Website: macys
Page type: customer-info-address
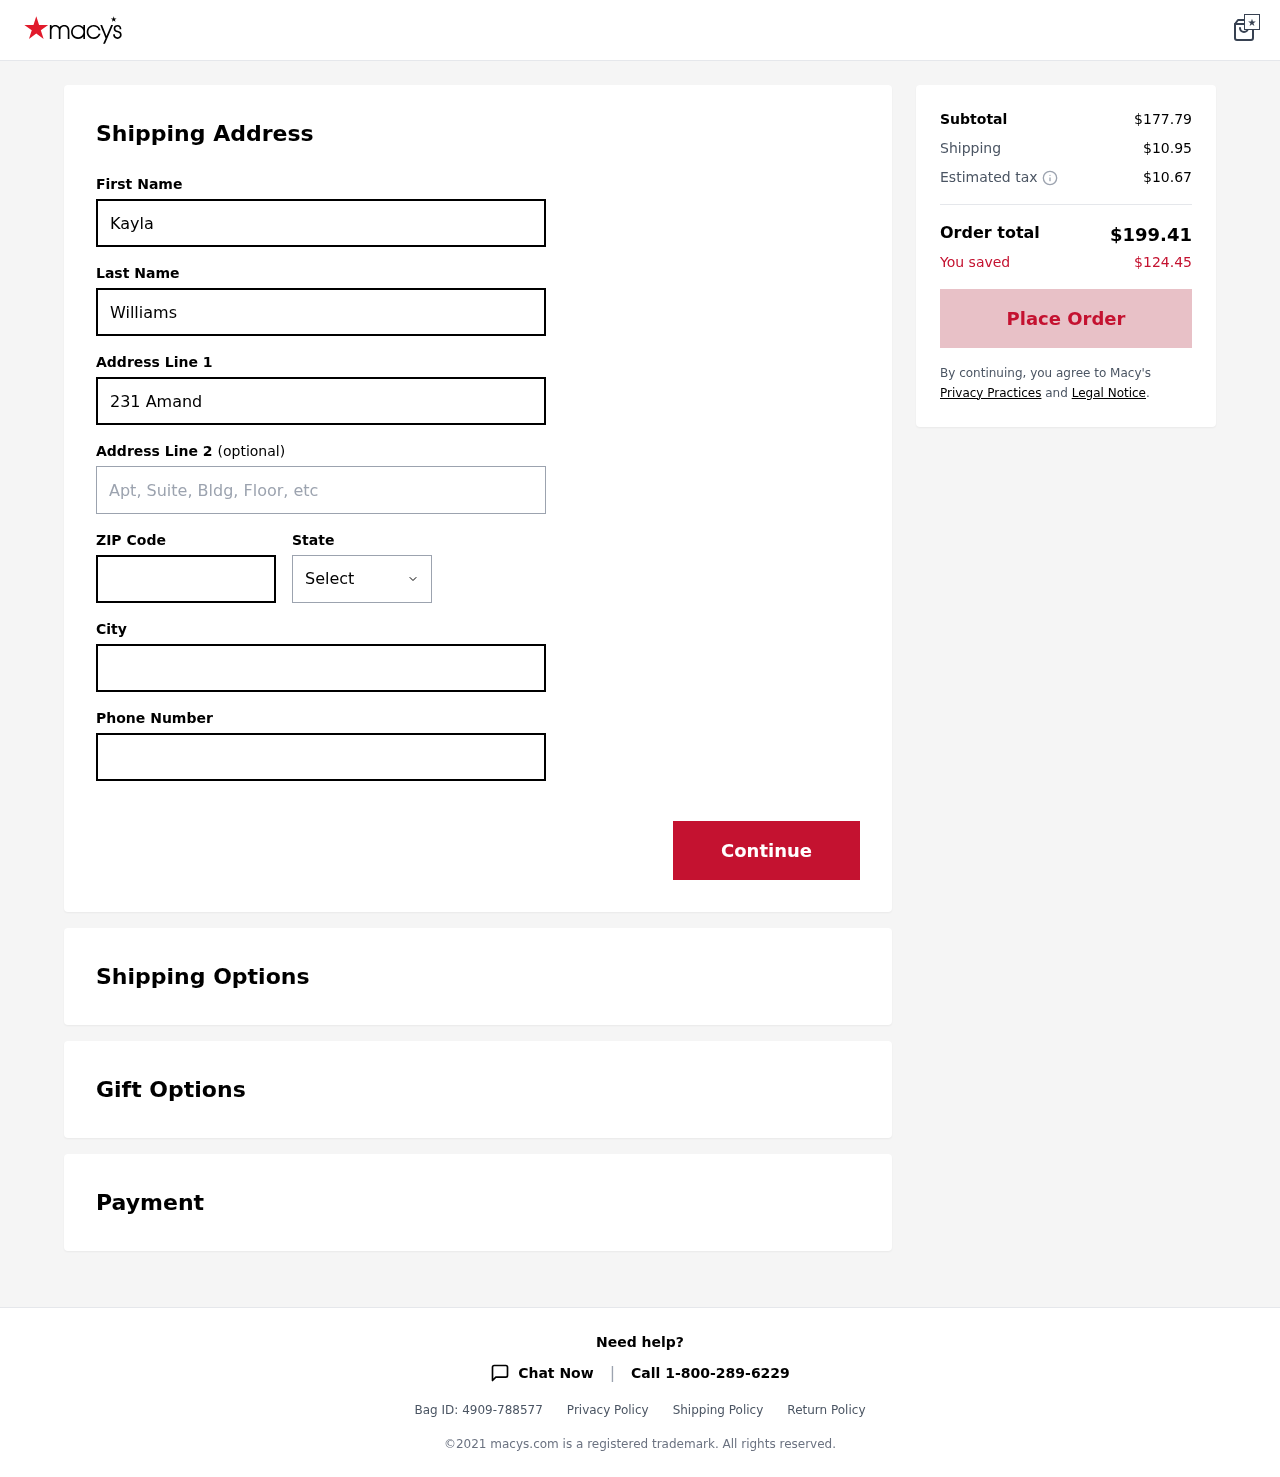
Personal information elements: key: PII_CITY
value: Floreschester
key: PII_FIRSTNAME
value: Kayla
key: PII_LASTNAME
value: Williams
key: PII_PHONE
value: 8306005890
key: PII_POSTCODE
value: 25541
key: PII_STATE
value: DC
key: PII_STREET
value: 231 Amanda Run Suite 705
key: PII_STREET2
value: Apt. 589
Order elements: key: ORDER_SUBTOTAL
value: $177.79
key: ORDER_SHIPPING_COST
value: $10.95
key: ORDER_TAX
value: $10.67
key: ORDER_TOTAL
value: $199.41
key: ORDER_SAVINGS
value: $124.45